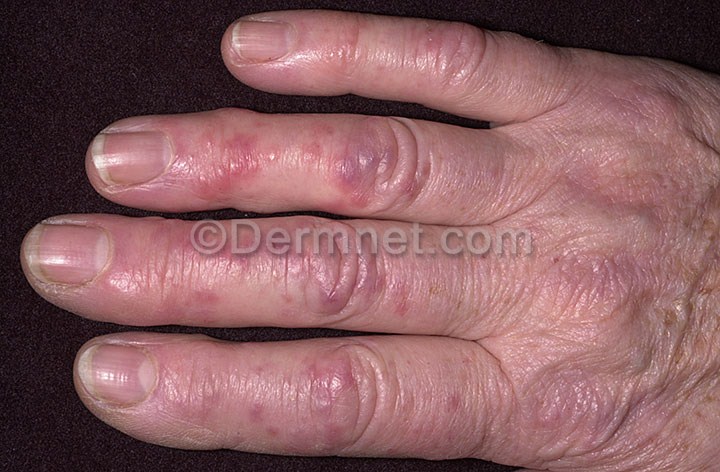
Disease: Lupus and other Connective Tissue diseases